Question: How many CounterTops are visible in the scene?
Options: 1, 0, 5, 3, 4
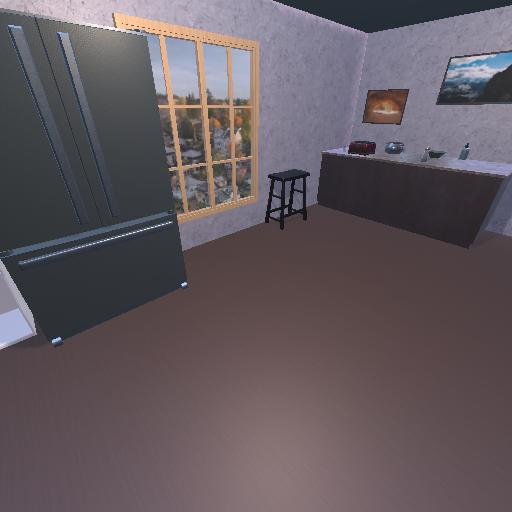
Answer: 1